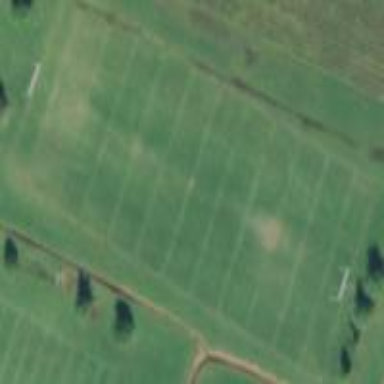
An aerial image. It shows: American football pitch for leisure and sport activities.